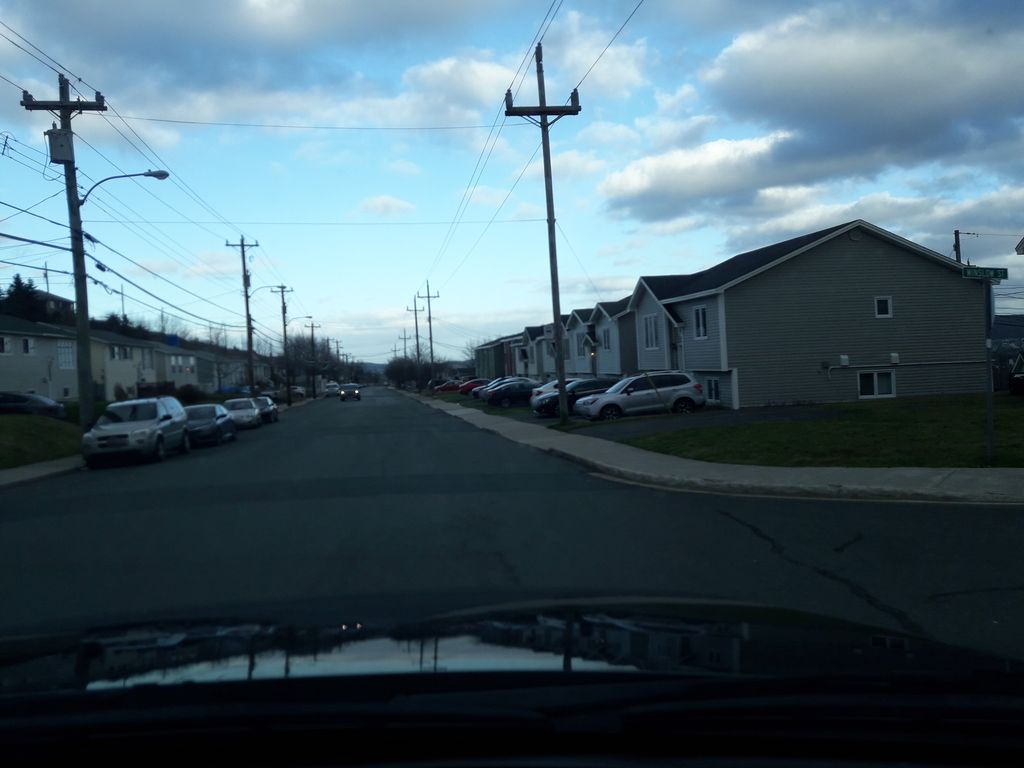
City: st_johns